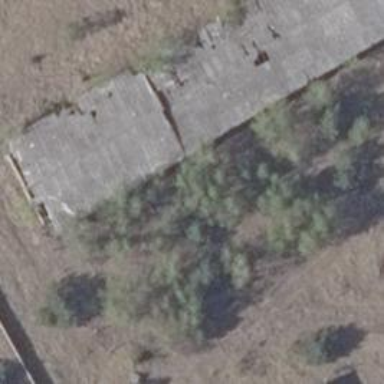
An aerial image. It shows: Ruins of building.